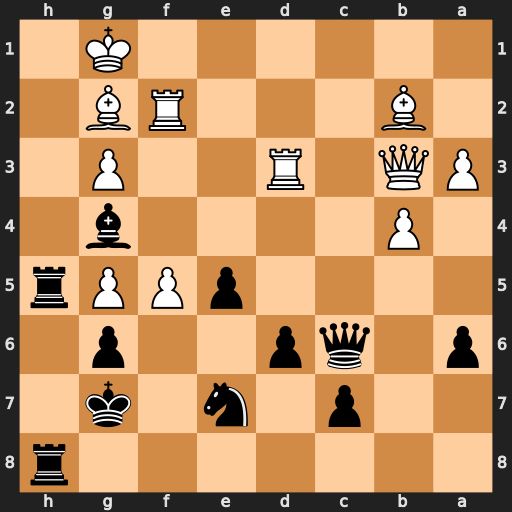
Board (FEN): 7r/2p1n1k1/p1qp2p1/4pPPr/1P4b1/PQ1R2P1/1B3RB1/6K1
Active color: b
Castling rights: -
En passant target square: -
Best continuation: Rh1+ Bxh1 Rxh1#